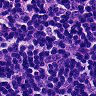
Metastatic tissue present: no